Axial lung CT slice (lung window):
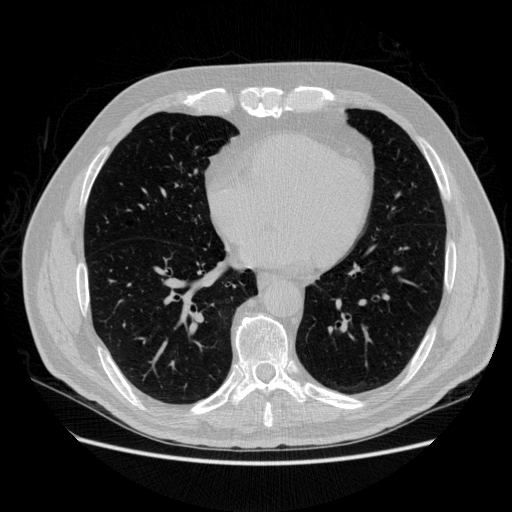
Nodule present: no